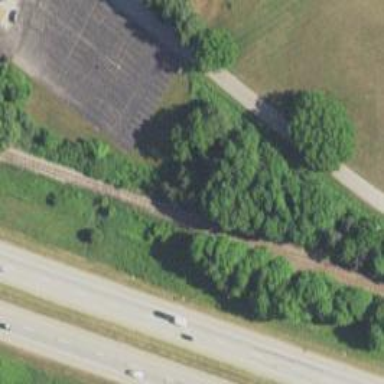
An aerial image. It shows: Preserved historic railway with rail tracks.